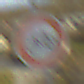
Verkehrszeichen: VerbotRadverkehr
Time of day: SunriseSunset
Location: Outdoor (Nature)
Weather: PartlyCloudy
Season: NotSpecified
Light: Natural